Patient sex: M
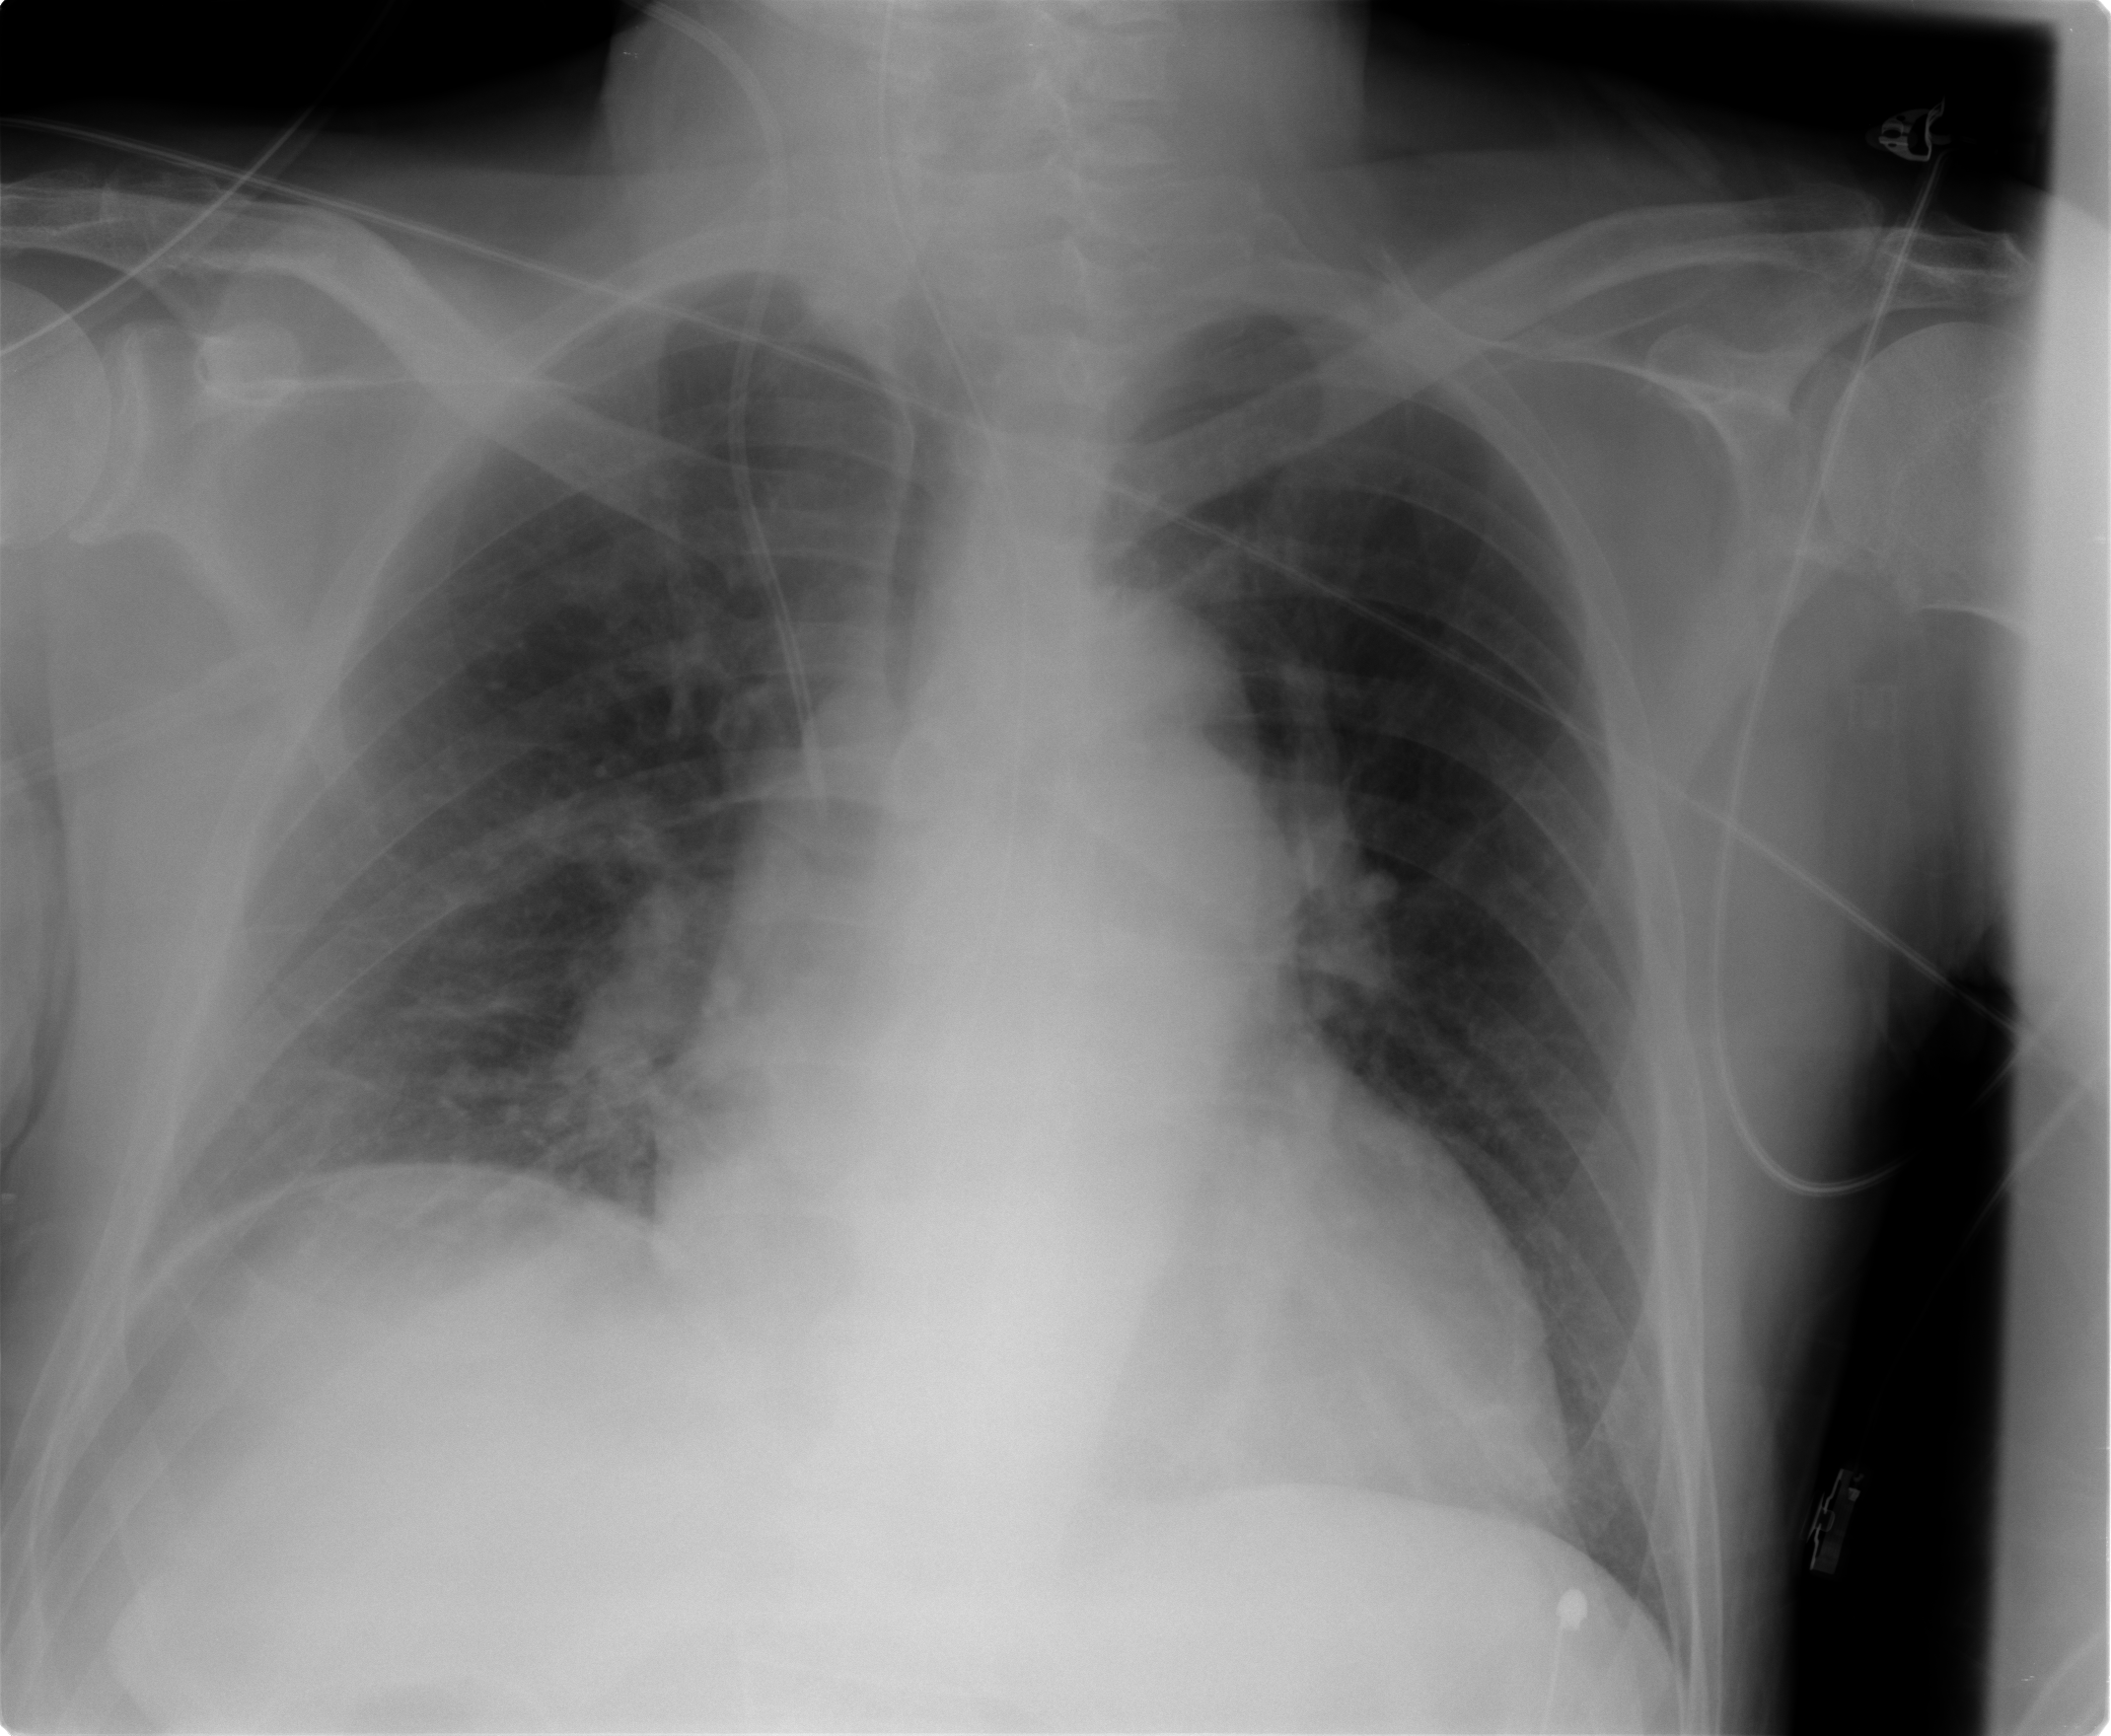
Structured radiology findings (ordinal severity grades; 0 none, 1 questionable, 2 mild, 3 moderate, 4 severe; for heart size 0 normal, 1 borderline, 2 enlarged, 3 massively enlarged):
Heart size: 0
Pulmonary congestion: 1
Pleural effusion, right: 0
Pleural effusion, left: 0
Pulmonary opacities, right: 0
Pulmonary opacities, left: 0
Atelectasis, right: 0
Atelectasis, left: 0